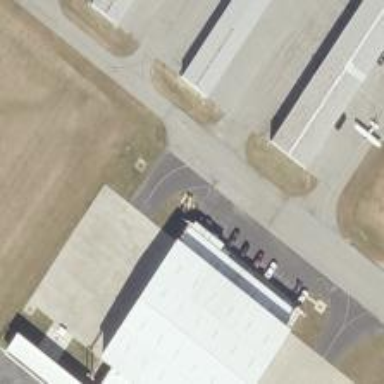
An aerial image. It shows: View of taxiway at the airport.